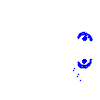
Particle: electron